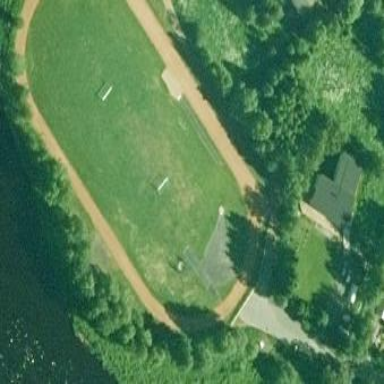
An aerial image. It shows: Athletics sports center.